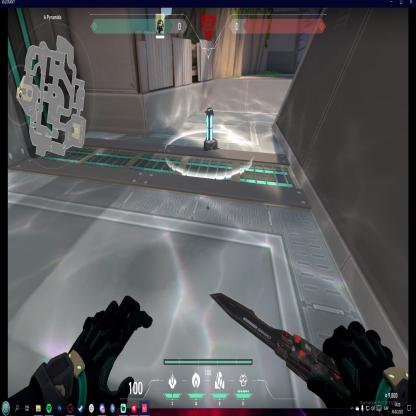
Label: planted spike